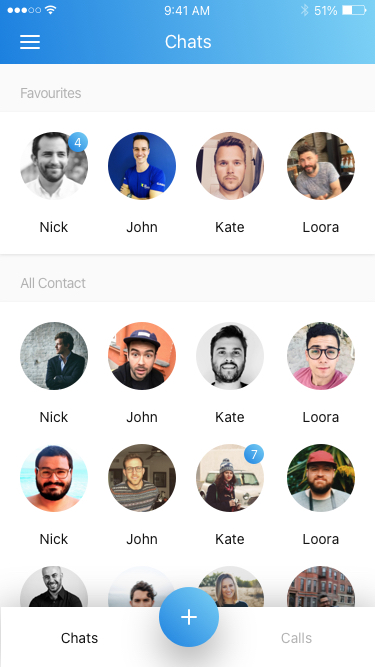
Text in this UI design:
All Contact
Nick
John
Kate
Loora
Nick
John
Kate
Loora
7
Favourites
4
Nick
John
Kate
Loora
Chats
Calls
Chats